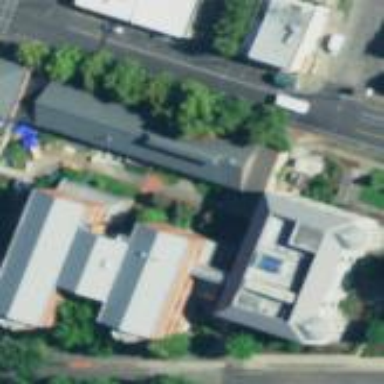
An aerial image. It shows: View of university building.